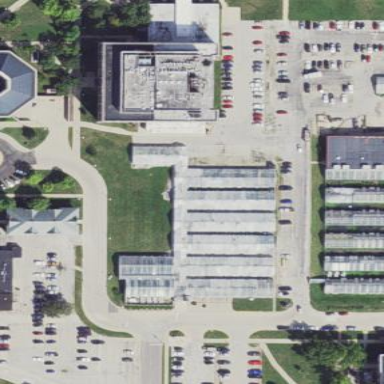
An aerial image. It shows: Greenhouse.